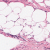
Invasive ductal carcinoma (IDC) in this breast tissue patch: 0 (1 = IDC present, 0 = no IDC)